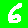
Digit: 6